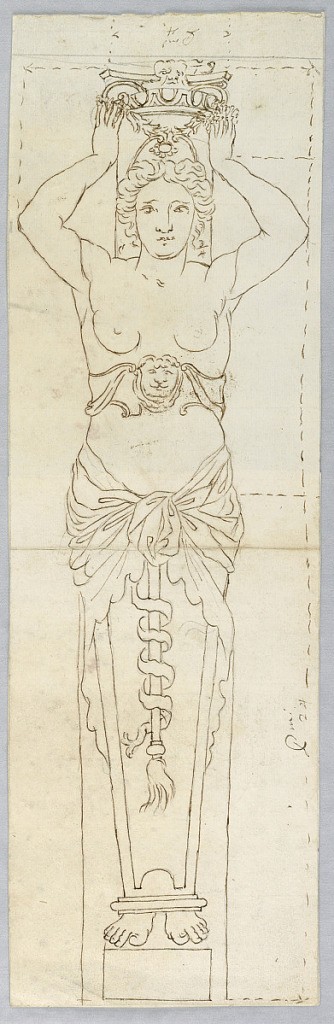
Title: Design for a Caryatid
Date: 18th century
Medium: Pen and ink on paper
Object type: Drawing
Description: Woman with a lion's mask belt supports a capital